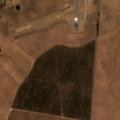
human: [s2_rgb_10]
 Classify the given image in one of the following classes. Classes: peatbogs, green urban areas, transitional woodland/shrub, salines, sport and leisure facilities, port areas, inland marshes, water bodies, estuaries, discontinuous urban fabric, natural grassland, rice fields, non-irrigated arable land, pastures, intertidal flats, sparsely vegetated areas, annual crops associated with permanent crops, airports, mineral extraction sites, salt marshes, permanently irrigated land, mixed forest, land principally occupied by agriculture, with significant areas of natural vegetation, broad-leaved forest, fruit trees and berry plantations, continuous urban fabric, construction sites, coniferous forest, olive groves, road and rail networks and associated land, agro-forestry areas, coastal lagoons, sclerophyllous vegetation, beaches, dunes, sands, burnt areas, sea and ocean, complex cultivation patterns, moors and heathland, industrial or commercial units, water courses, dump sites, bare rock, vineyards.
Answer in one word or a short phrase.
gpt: airports, non-irrigated arable land, vineyards, transitional woodland/shrub